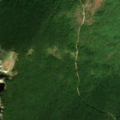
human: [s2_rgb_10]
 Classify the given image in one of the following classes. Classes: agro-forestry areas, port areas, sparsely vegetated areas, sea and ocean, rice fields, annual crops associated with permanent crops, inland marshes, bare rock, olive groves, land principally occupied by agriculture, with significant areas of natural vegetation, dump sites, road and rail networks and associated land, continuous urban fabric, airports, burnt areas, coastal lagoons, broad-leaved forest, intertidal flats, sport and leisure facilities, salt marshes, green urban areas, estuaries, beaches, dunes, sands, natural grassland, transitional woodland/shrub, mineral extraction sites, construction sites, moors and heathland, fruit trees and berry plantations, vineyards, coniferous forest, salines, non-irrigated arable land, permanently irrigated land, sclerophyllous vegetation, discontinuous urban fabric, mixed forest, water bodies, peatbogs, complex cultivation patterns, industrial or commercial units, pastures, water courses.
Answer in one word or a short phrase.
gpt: broad-leaved forest, transitional woodland/shrub